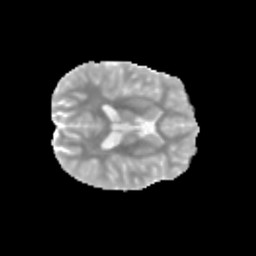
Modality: MD
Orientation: axial
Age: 11
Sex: male
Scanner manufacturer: siemens
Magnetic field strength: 3 T
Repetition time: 3.8 s
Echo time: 0.07 s